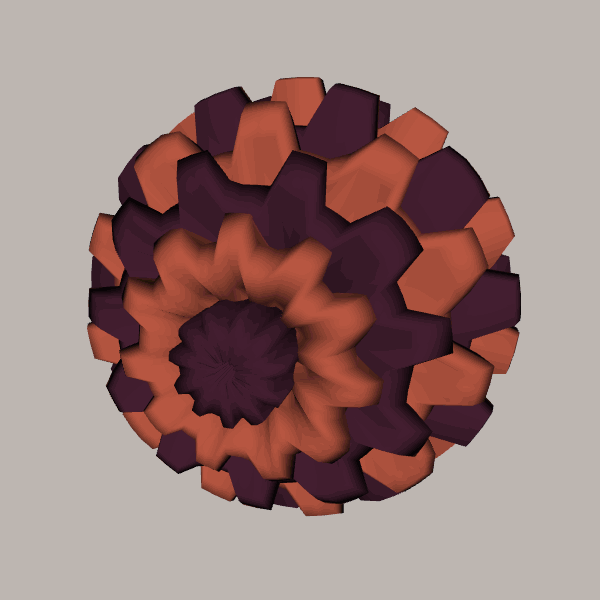
Background: light